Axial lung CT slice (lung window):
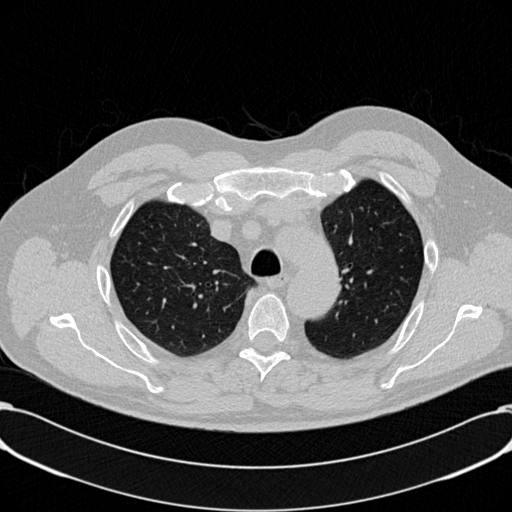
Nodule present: no